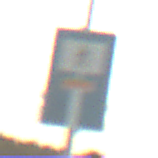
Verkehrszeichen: SackgasseFussgaengerDurchlaessig
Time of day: SunriseSunset
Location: Outdoor (RoadRail)
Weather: PartlyCloudy
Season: NotSpecified
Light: Natural